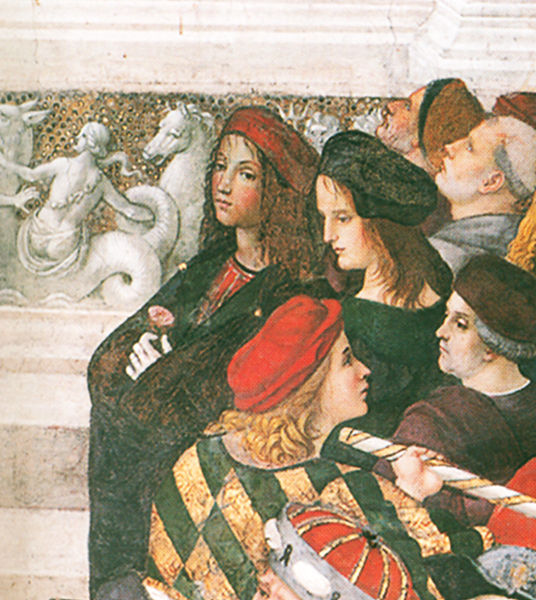
Titel: Krönung Papst PiusIII
Künstler: Bernardino di Betto
Institution: Siena, Kathedrale von Siena, Außenfassade
Schlagwörter: gemälde, gruppe, mann, weiß, frauen, gelb, grün, menschen, ausschnitt, blume, braun, frau, grau, hut, hüte, männer, schwarz, blick, rot, muster, alt, blond, gesichter, jung, kappe, kappen, mütze, mützen, blicke, gold, haare, mantel, gewänder, krone, locken, renaissance, traurig, brunnen, pferd, pferde, skulptur, statue, reiterin, relief, wellen, italien, stab, zuschauer, jungen, knaben, treppe, lanze, detail, ernst, wandgemälde, stufen, junge, warten, nelke, staunen, scwarz, mönch, mönche, stange, mäner, jünglinge, bedeckung, gelangweilt, meereswesen, erwarten, turnier, jung#alt, stauenn